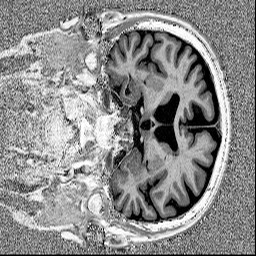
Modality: MP2RAGE
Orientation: coronal
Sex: male